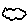
Label: cloud